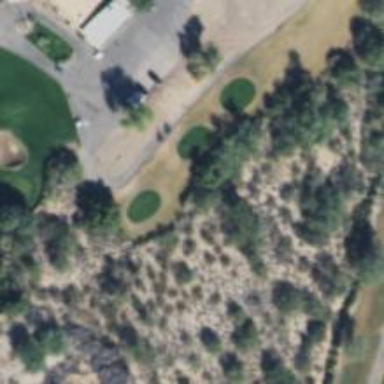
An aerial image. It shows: Golf tee.